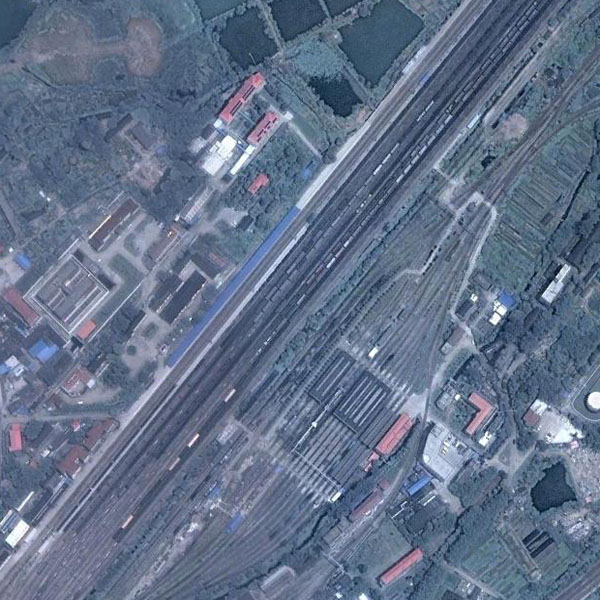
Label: RailwayStation